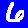
Digit: 6